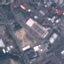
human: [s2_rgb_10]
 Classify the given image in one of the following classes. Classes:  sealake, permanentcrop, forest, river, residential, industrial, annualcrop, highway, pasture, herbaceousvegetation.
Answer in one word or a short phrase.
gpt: Industrial